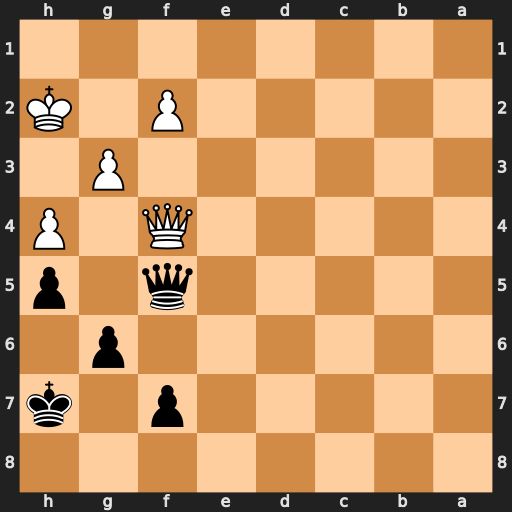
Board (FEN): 8/5p1k/6p1/5q1p/5Q1P/6P1/5P1K/8
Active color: b
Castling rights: -
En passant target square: -
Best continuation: Qxf4 gxf4 Kg7